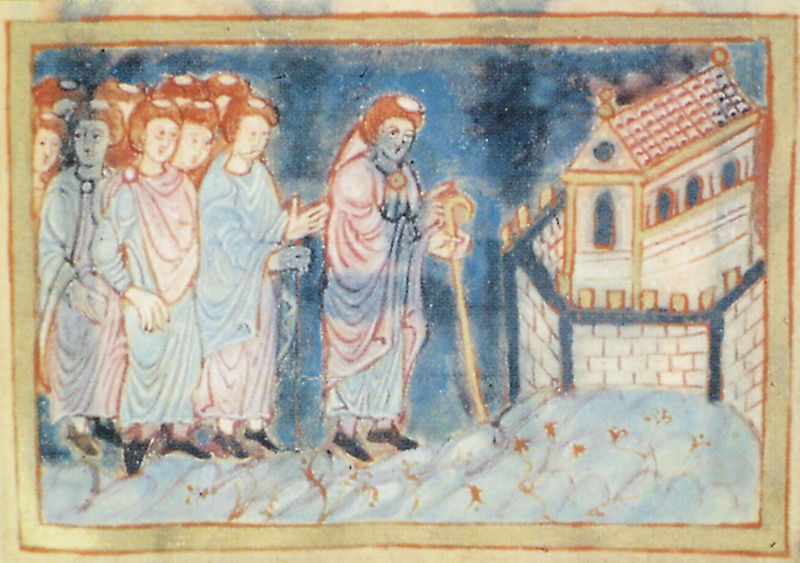
Titel: Kiliansvita
Institution: Hannover, Niedersäschische Landesbibliothek
Schlagwörter: berg, blau, gruppe, hand, mann, umhang, menschen, stadt, fenster, männer, dach, gebäude, haus, weg, zaun, leute, malerei, falten, stehen, schauen, kirche, gewand, gewänder, stock, kopfbedeckung, stab, mauer, ziegel, figuren, querformat, zinnen, moses, buch, burg, wandern, verschwommen, jesus, mittelalter, romanik, mönch, mönche, umhänge, tempel, heilige, wanderstab, jünger, miniatur, email, tonsur, canossa, pilger, apostel, nikolaus, bittgang, herum, gegend, unmotiviert, "heinrich iv", bussgang, gregor vii., geböäude